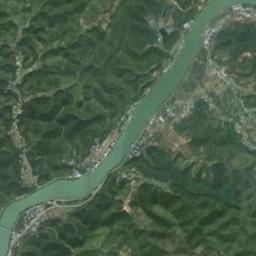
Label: river